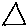
Label: triangle